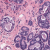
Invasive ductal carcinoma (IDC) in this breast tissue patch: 0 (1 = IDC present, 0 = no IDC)